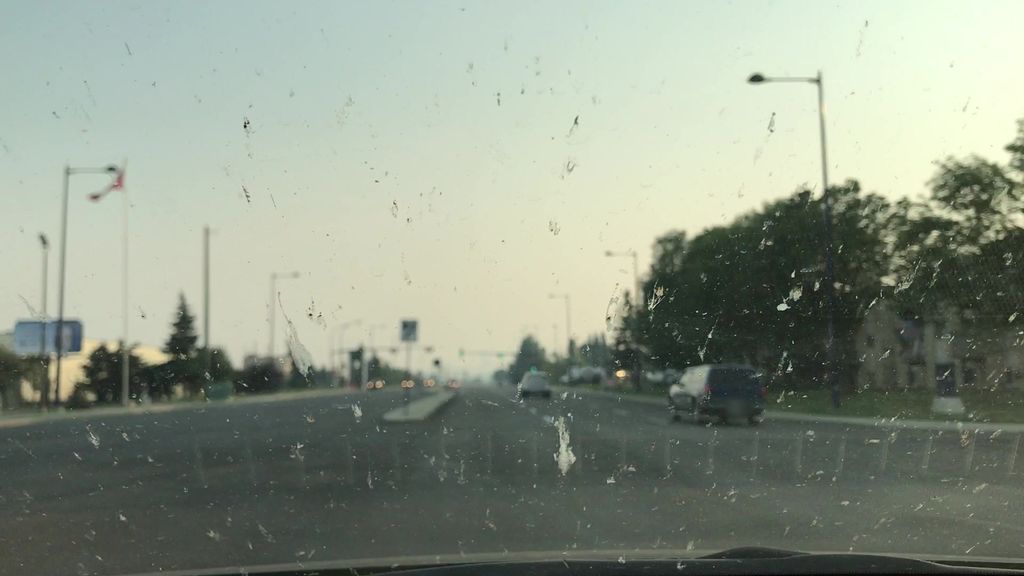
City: edmonton